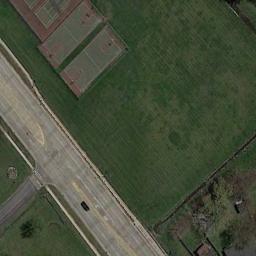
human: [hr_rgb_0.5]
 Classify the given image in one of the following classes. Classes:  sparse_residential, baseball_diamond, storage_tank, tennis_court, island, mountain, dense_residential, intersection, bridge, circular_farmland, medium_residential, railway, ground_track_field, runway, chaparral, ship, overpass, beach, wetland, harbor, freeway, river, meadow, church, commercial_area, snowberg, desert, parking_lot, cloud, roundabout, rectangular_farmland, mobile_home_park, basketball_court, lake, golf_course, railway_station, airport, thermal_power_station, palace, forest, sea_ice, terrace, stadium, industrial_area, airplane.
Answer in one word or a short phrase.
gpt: basketball_court